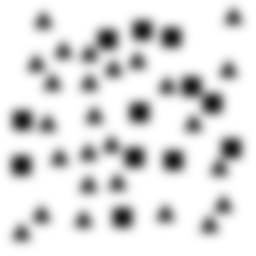
Squares: 12
Triangles: 26
Stars: 0
Total shapes: 38